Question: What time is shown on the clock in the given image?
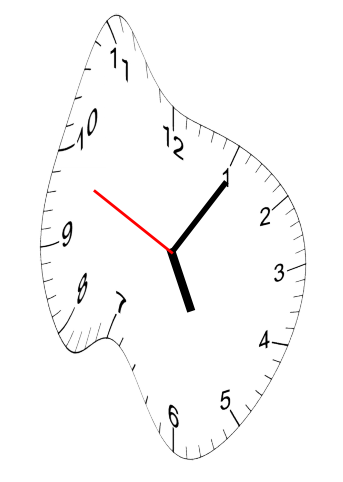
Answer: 05:05:49